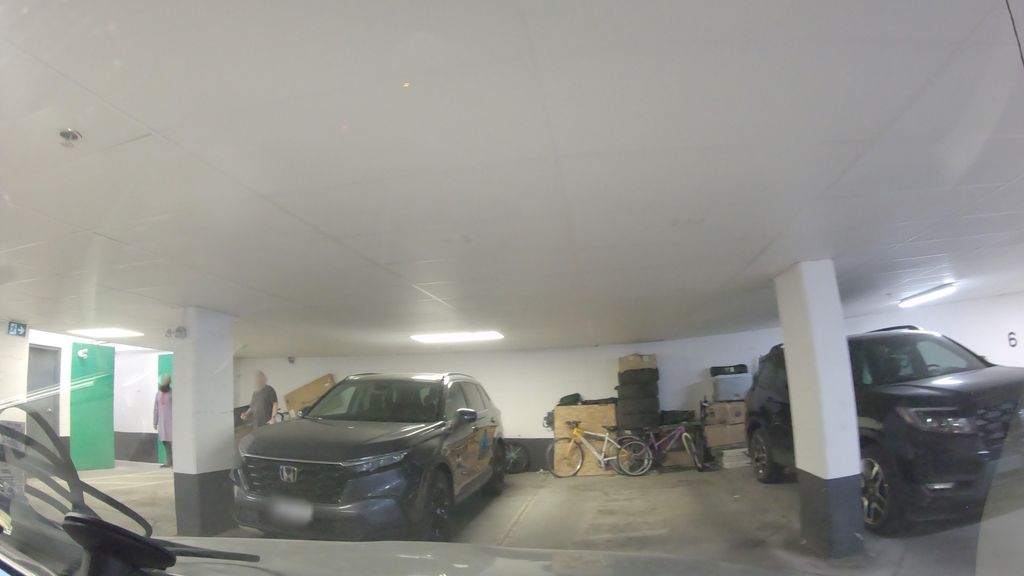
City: toronto